Question: In working with parallel decompositions of matrices, I'm familiar with a block distribution, where we have (say) 4 processes, each with their own subregion of the matrix:

So for instance here we have the number of processes in a row ('procrows') equal to 2, the number of processes in a column ('proccols') also equal to two, and the sub-matrices 'A_local' would have size 'N/2 x M/2' if the original matrix size is 'N x M'.
I am reading this <URL> which uses a "block-cyclic" distribution, and in this part:
'''
/* Begin Cblas context */
/* We assume that we have 4 processes and place them in a 2-by-2 grid */
int ctxt, myid, myrow, mycol, numproc;
int procrows = 2, proccols = 2;
Cblacs_pinfo(&myid, &numproc);
Cblacs_get(0, 0, &ctxt);
Cblacs_gridinit(&ctxt, "Row-major", procrows, proccols);
'''
they have 'procrows' and 'proccols' are hardcoded, fine, but for a matrix that's read in, there's a header:
> Nb and Mb will be the number of rows and columns of the blocks [of the matrix]
I don't understand this; aren't 'Nb' and 'Mb' completely determined by N, M, procrows, and proccols?
---
From running the example I can see that the submatrix on process 0 has all the elements of the left up corner of the matrix, just like in my picture above, something that comes in contradiction with Jonathan's answer. However, it works fine with ScaLAPACK's Cholesky.
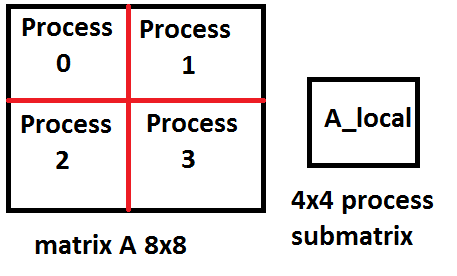
Answer: Block decompositions of matrices as you've described in your question are a perfectly valid way of distributing a matrix, but it is not the only way to do it.
In particular, block data distributions (breaking up the matrix into 'procrows x process' sub-matrices) is a little inflexible. If the matrix size is not divisible by the number of processes in a row or column - and generally you have no control over the size of the matrix, and only some flexibility with procrows/proccols - you can end up with serious load balancing issues. Also, it's very handy sometimes to be able to "over decompose" a problem; to break it up into more pieces than you have tasks. In particular, for MPI, since each task is a process, it's sometimes useful to be able to have multiple sub-matrices for each process to operate on so that you can tackle this additional level of parallelism with threading (which is built in to most single-process linear algebra libraries).
The way to get the flexibility for load-balancing, and to have the highest degree of inter-process parallelism available, is a purely cyclic distribution. In a 1d cyclic distribution, say dividing 15 items up between 4 processors, processor 1 would get item 1, 2 would get item 2, 3 would get item 3, 4 would get 4, and then processor 1 would get item 5, and so on; you round robin items across the processors.
On the other hand, in a 1d block decomposition, processor 1 would get items 1-4, processor 2 would get 5-9, and so on.
A figure from the useful <URL> follows, with each color labelling which processor got a region of the data:

So the cyclic decomposition is maximally good for parallelism and load-balancing, but it's for data access; every neighbouring piece of data you'd want to be able to access to do linear algebra operations is off-processor. On the other hand, the block decomposition is maximally good for data access; you have as large a contiguous chunk of data as possible, so you can do matrix operations on nice big sub-matrices; but it's inflexible for parallelism and can cost in terms of load-balancing.
Block-Cyclic is an interpolation between the two; you over decompose the matrix into blocks, and cyclicly distribute those blocks across processes. This lets you tune the tradeoff between data access contiguity and flexibility. If the block-cyclic block sizes are 1, you have a cyclic distribution; if they are 'N/procrows' or 'N/proccols' you have a block distribution; but you can also have anything in between.
Note that in 2D you can in principle choose different decompositions along the rows and columns, and sometimes that's useful if your matrix is only going to be used in one sort of computation; but a more usual case is that the decomposition is the same among all dimensions, so that when people say a "block decomposition" or "block-cyclic decomposition" they generally mean that along all dimensions.
A good description of this is on the <URL>.